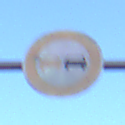
Verkehrszeichen: Ueberholverbot
Umgebung: Outdoor, Urban
Tageszeit: SunriseSunset
Wetter: PartlyCloudy
Licht: Natural
Jahreszeit: NotSpecified
Kontrast: LowContrast